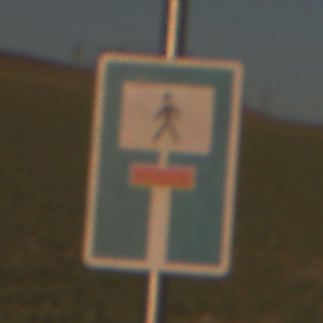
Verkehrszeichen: SackgasseFussgaengerDurchlaessig
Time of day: SunriseSunset
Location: Outdoor (Nature)
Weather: PartlyCloudy
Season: NotSpecified
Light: Natural